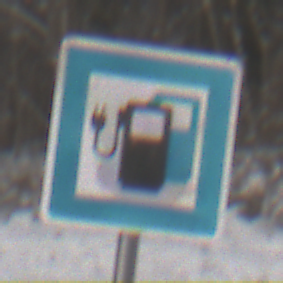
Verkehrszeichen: LadestationFuerElektrofahrzeuge
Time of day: MorningAfternoon
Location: Outdoor (Nature)
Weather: PartlyCloudy
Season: Winter
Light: Natural